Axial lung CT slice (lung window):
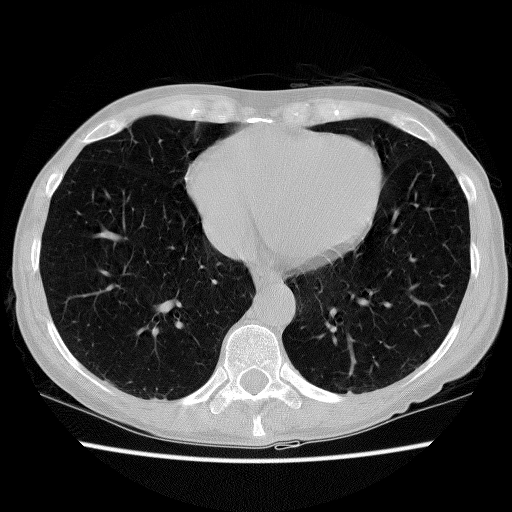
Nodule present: no